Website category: game
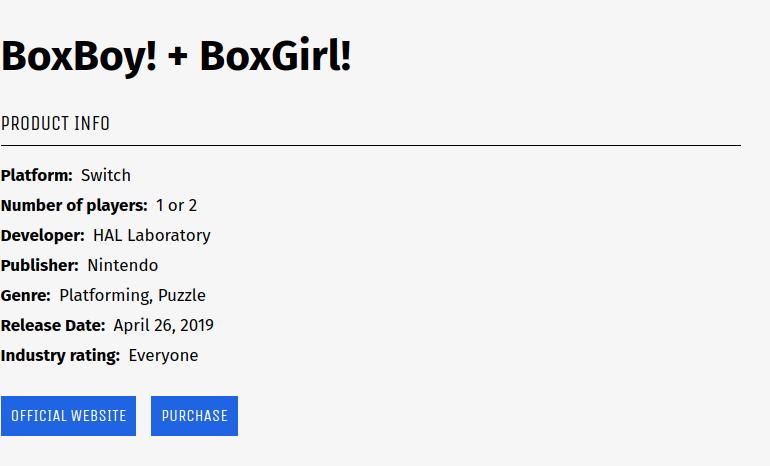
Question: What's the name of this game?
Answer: BoxBoy! + BoxGirl!

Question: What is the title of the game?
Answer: BoxBoy! + BoxGirl!

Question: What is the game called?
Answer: BoxBoy! + BoxGirl!

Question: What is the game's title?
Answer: BoxBoy! + BoxGirl!

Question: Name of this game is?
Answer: BoxBoy! + BoxGirl!

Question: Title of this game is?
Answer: BoxBoy! + BoxGirl!

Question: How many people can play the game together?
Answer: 1 or 2

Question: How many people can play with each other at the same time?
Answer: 1 or 2

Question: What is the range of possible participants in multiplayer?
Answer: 1 or 2

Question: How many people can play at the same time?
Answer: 1 or 2

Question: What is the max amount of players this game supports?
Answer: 1 or 2

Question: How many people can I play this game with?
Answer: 1 or 2

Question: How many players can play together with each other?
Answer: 1 or 2

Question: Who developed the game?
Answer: HAL Laboratory

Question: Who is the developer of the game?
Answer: HAL Laboratory

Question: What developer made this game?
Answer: HAL Laboratory

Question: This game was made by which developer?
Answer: HAL Laboratory

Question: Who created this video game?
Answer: HAL Laboratory

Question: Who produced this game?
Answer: HAL Laboratory

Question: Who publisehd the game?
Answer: Nintendo

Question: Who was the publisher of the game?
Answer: Nintendo

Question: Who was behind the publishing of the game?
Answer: Nintendo

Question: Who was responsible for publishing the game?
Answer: Nintendo

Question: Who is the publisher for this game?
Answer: Nintendo

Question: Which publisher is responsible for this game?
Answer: Nintendo

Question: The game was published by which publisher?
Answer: Nintendo

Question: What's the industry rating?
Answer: Everyone

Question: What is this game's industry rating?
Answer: Everyone

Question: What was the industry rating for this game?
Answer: Everyone

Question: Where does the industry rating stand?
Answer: Everyone

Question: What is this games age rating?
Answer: Everyone

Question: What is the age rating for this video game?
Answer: Everyone

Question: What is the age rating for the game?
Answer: Everyone

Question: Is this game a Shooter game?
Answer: no

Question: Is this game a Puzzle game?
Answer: yes

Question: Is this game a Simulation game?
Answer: no

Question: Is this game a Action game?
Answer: no

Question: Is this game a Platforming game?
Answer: yes

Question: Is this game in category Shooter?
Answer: no

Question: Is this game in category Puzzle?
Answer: yes

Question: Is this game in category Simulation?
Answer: no

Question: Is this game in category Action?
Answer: no

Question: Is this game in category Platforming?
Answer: yes

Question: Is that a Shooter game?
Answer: no

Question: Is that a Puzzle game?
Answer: yes

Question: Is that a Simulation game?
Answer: no

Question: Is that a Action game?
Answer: no

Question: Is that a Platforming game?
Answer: yes

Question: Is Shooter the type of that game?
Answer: no

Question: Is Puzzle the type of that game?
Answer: yes

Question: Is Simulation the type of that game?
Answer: no

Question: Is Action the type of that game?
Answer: no

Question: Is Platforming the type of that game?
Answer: yes

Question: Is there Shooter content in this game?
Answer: no

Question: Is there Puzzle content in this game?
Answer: yes

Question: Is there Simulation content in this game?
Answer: no

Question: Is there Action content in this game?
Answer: no

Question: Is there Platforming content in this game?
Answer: yes

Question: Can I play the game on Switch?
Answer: yes

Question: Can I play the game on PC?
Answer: no

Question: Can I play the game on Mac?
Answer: no

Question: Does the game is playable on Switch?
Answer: yes

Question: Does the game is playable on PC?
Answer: no

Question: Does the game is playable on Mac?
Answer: no